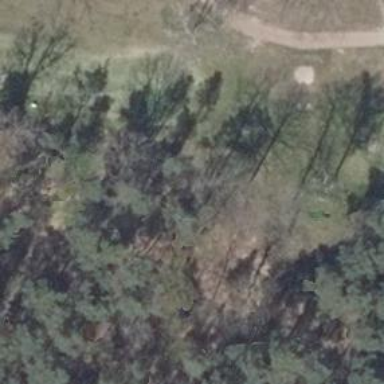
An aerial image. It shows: Golf tee.